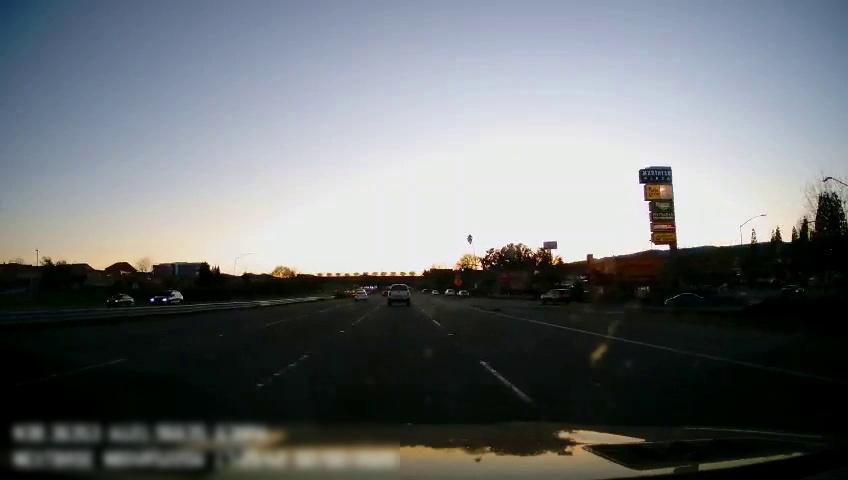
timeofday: Dusk/Dawn/Twilight
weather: Cloudy
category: Drivable Space
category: Vehicles | Car
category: Vehicles | Car
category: Vehicles | Car
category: Vehicles | SUV
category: Vehicles | Car
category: Vehicles | SUV
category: Vehicles | Truck
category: Vehicles | Car
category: Lanes | Current Lane
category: Lanes | Current Lane
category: Lanes | Alternate Lane
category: Lanes | Alternate Lane
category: Traffic | Signs